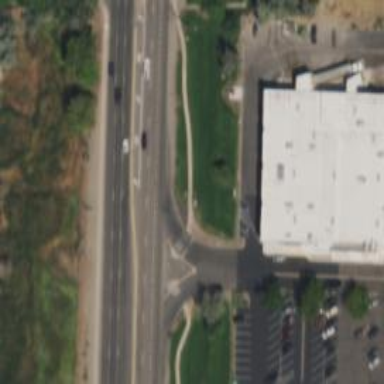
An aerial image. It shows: Primary road with asphalt surface. There is separate sidewalk.